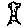
Label: circle